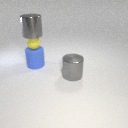
large gray metal cylinder in front of large blue rubber cylinder